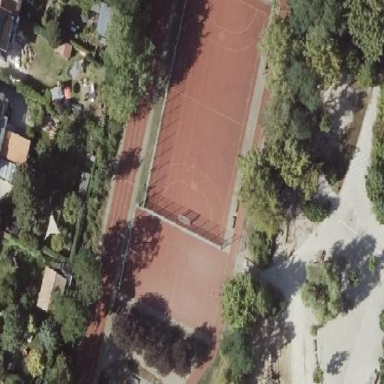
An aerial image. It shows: Basketball court in the leisure land pitch.